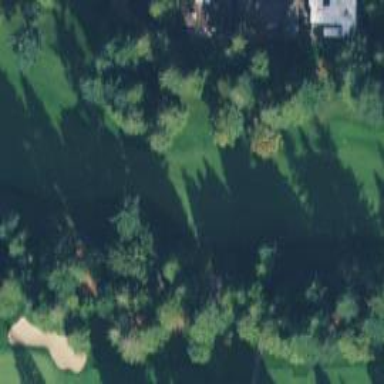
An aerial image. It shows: View of golf hole.